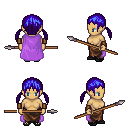
a pixel art fantasy rpg character, female body template, human, tanned skin, lavender cape, robe skirt, blue twin-tailed hairstyle, leather bracers, ghillies, spear, four views (front, back, left, right), 2x2 character sprite sheet, small pixel art, hard edges, no anti-aliasing